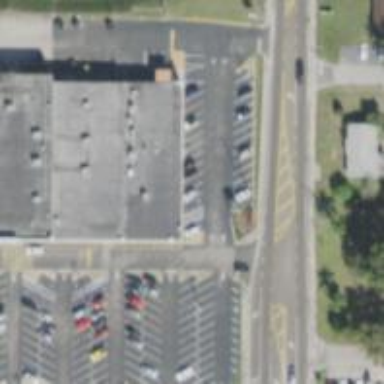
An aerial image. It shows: Parking space.